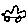
Label: car